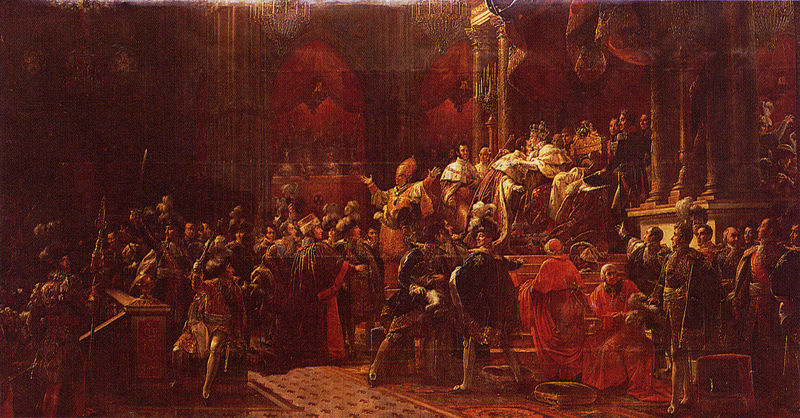
Titel: Sacre de Charles X a Reims. 29 mai 1825, Die Krönung Karls X. in Reims
Künstler: François Gérard
Standort: Versailles
Institution: Musée National du Château de Versailles et de Trianon
Schlagwörter: blau, dunkel, feder, gemälde, umhang, frauen, menschen, sitzen, braun, frankreich, geste, handschuh, handschuhe, holz, hut, hüte, licht, männer, raum, reden, schwarz, szene, säule, säulen, weiss, rot, fest, haube, leute, menge, teppich, versammlung, feier, gericht, kappe, kappen, mütze, mützen, blicke, federn, geschichte, hermelin, historie, samt, stehen, gelehrte, hände, innenraum, vorhang, öl, brüstung, busch, kirche, boden, geistlicher, gewand, gold, interieur, kutte, mantel, reich, gewänder, publikum, gotik, krone, adelige, balkon, bogen, fahnen, tribüne, rede, bank, besucher, hocker, saal, erhaben, treppe, treppen, bischof, historienbild, kaiser, kissen, könig, papst, soldaten, thron, gardinen, polster, sprechen, vorhänge, realistisch, kronleuchter, leuchter, geländer, stufe, stufen, strumpf, podest, tor, halle, bögen, fussboden, fuss, kreuz, religion, palast, dom, aufruhr, druck, gross, fliesen, schwert, schwerter, uniform, uniformen, waffen, knien, soldat, mäntel, napoleon, orden, herrscher, kardinal, trohn, treffen, beten, zeremonie, menschenmenge, fürst, rüstung, altar, kathedrale, rom, kerzenleuchter, kirchenschiff, barett, pfarrer, anhänger, kanzel, gewehr, christlich, gottesdienst, historienmalerei, klerus, krönung, priester, segen, segnen, empfang, kapelle, hellebarde, predigt, vatikan, baldachin, bischöfe, geistliche, lanzen, mitra, mönche, tiara, umhänge, adlige, strumpfhosen, königin, macht, pelzstola, speere, schreiber, gewehre, bitte, hermelinmantel, hofstaat, purpur, kardinäle, szepter, rüstungen, säle, pompös, mächtig, gemächer, berater, thronsaal, konzil, fürsten, imperator, kleriker, vlies, st.peter, weihung, empang, papast, velum, entscheidung, konstüm, eom, historienmalrei, kronleuchterrrr, könung, pupur, päpstlicher thron, räte, unterntanen, äpte, pfarrebischof